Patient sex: M
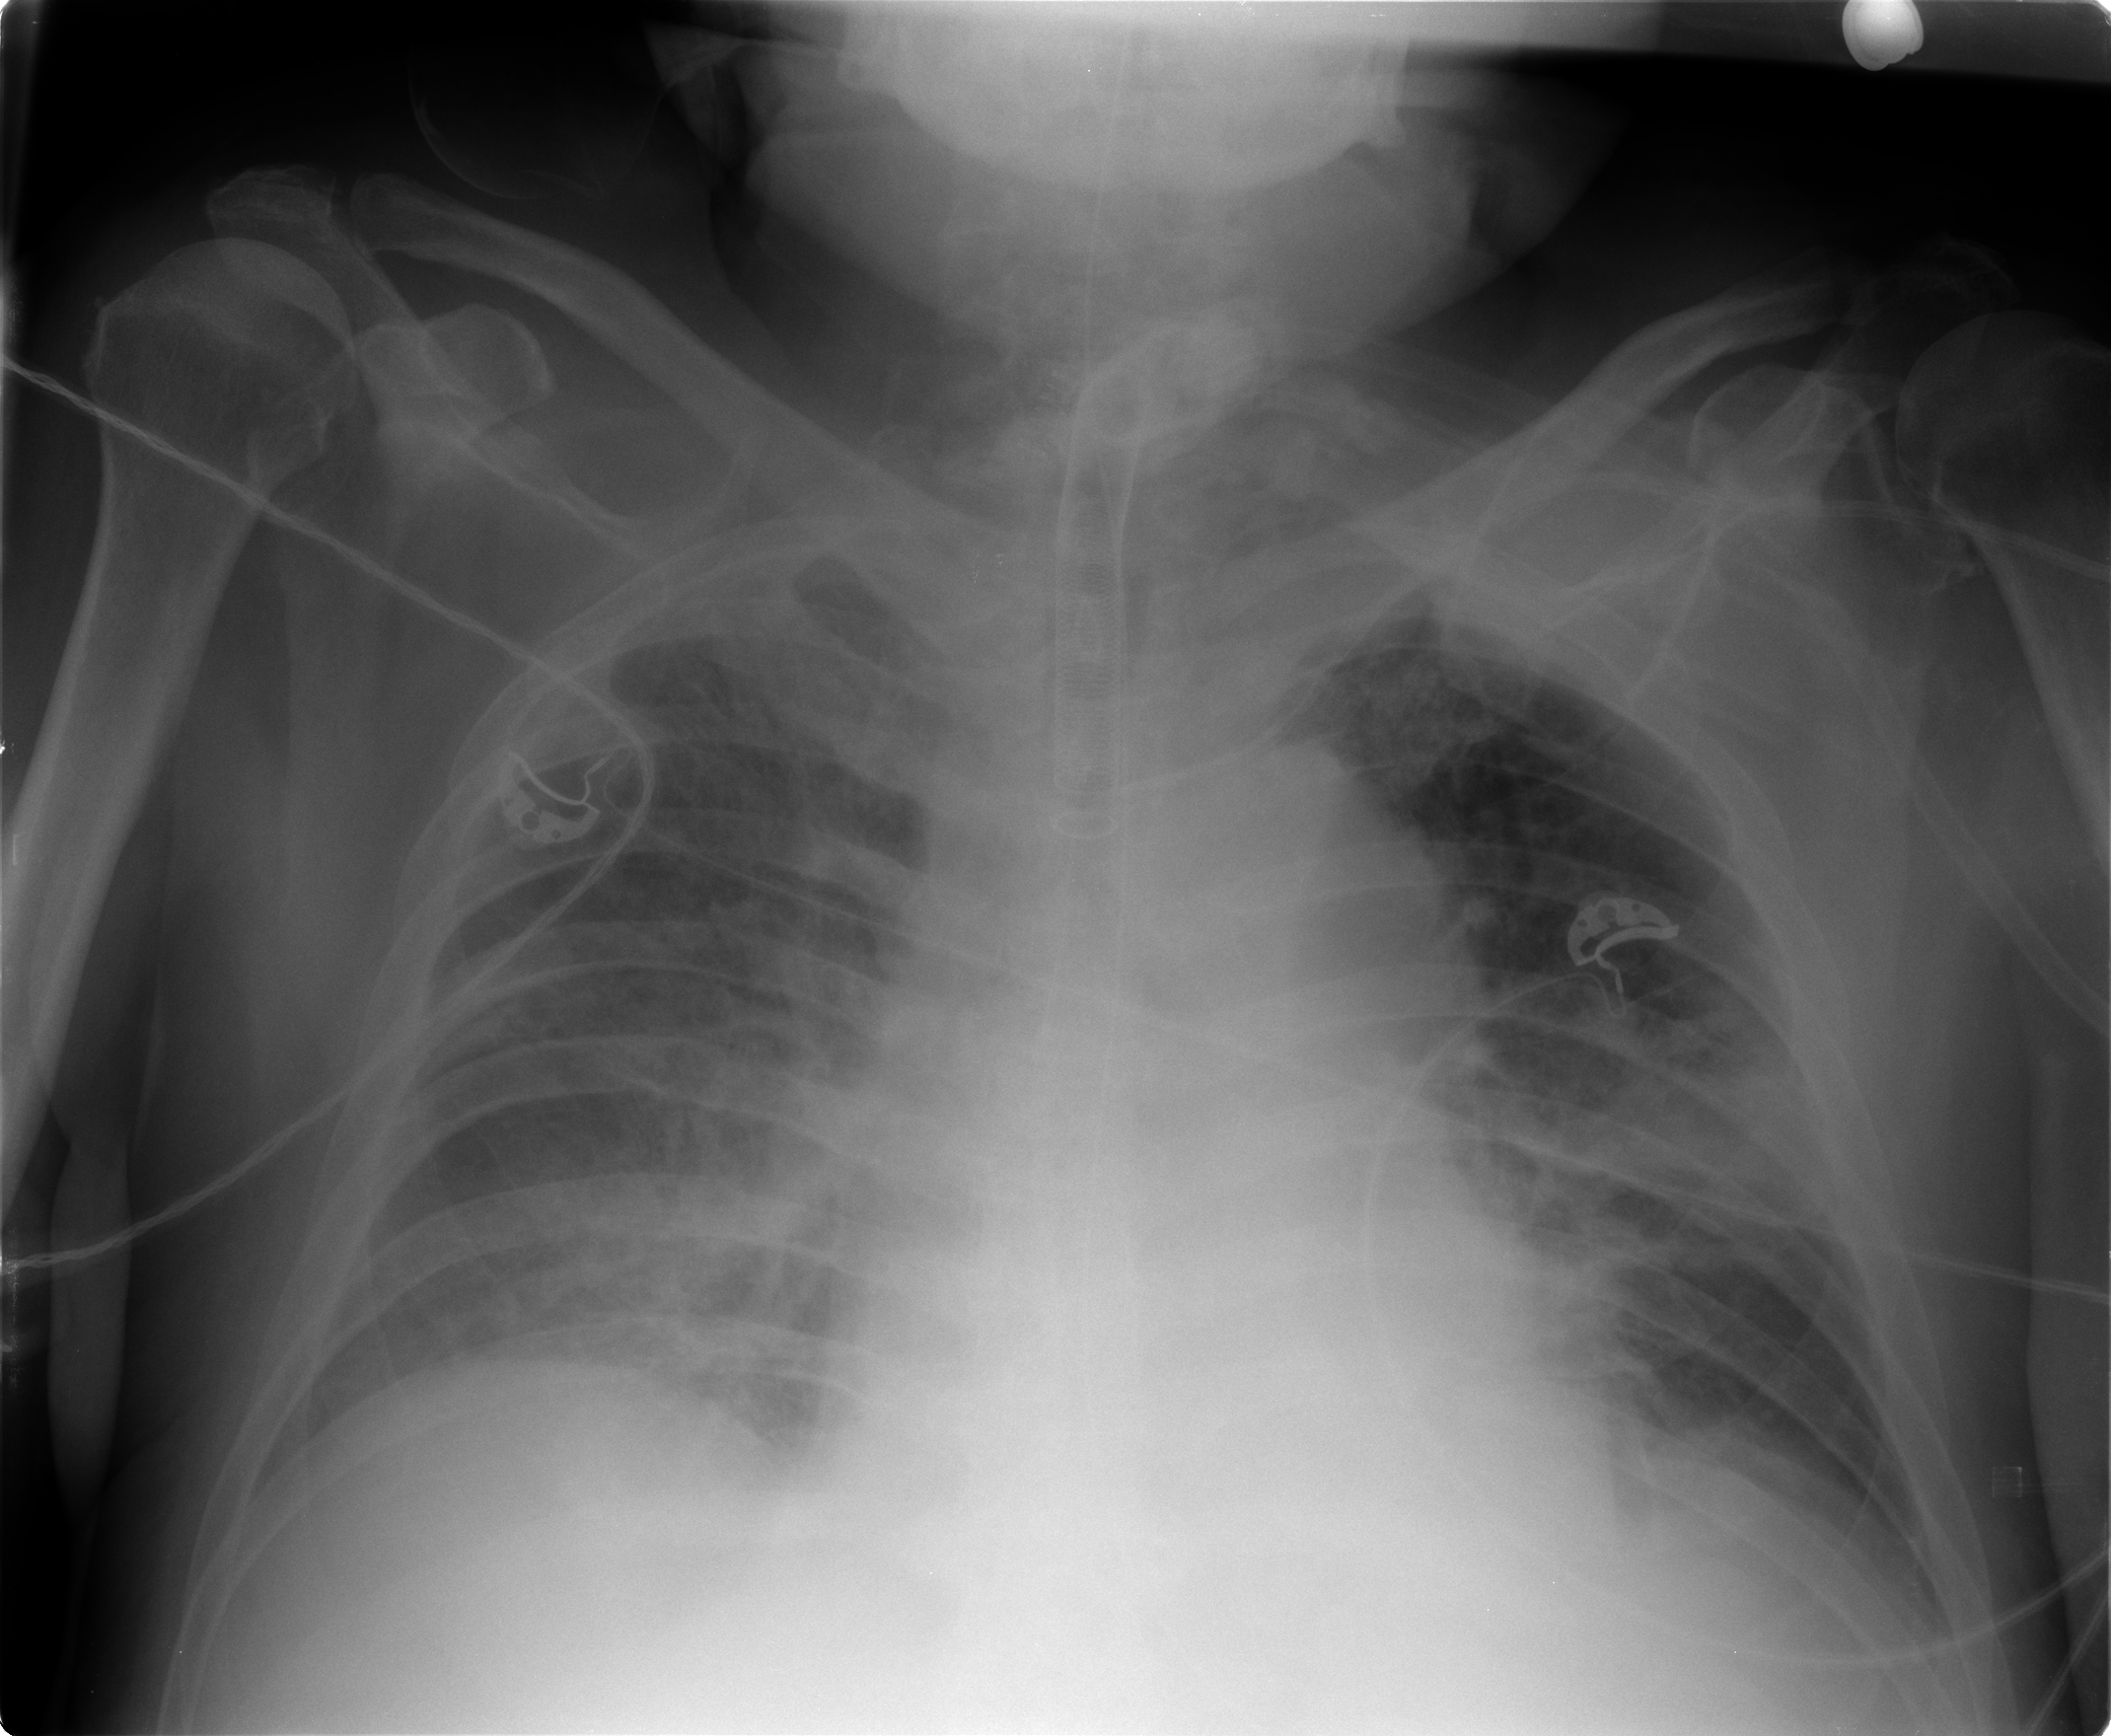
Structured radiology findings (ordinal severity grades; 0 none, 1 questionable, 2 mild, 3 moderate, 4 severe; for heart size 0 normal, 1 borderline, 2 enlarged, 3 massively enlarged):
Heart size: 1
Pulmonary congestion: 1
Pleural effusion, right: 0
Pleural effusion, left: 0
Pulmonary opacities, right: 3
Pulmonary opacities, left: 2
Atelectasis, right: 2
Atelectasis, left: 2